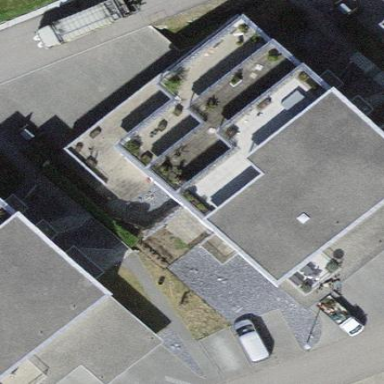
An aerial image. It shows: Image showing building with apartments.